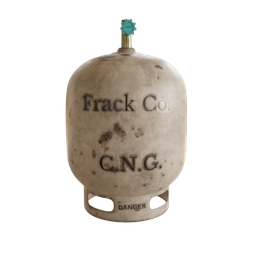
Label: tools